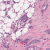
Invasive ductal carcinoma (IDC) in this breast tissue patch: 1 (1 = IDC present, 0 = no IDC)